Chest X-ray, PA view. Patient: 25 years old, sex F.
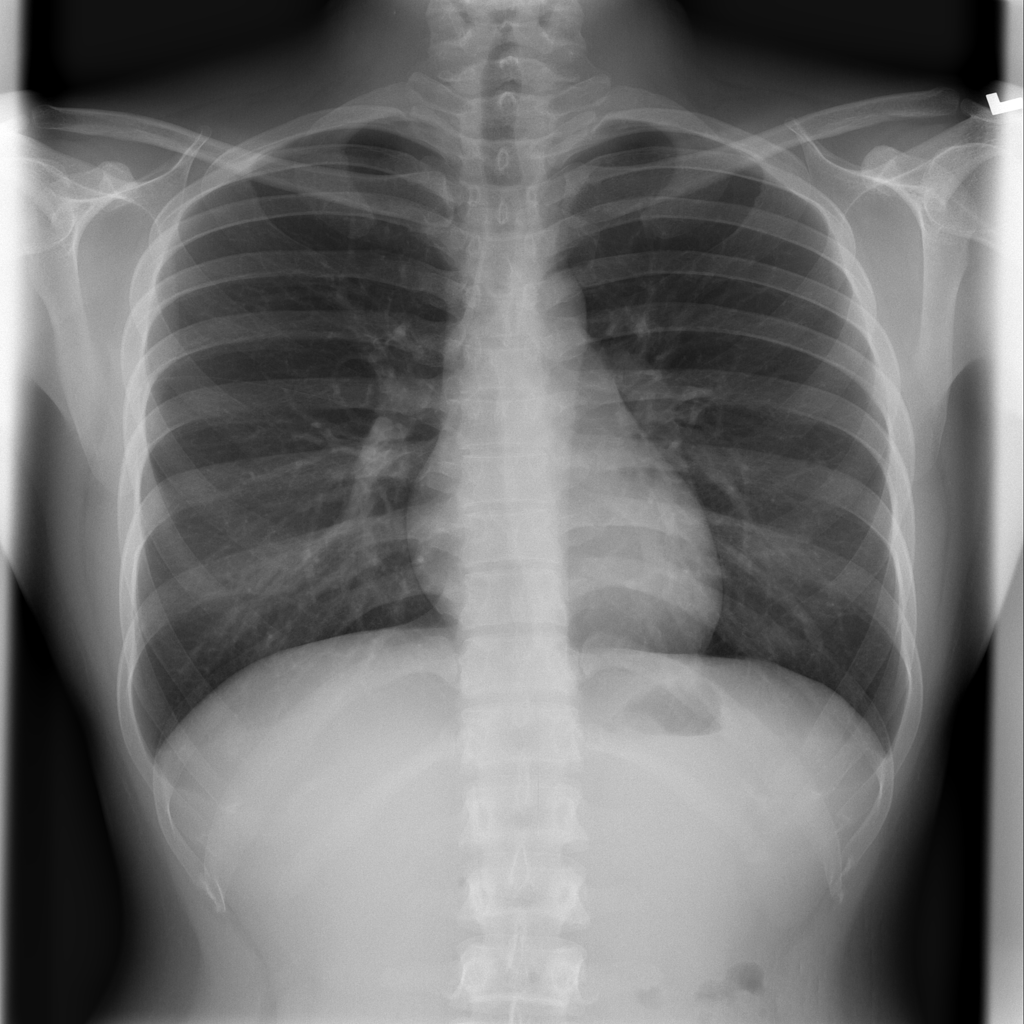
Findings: No Finding